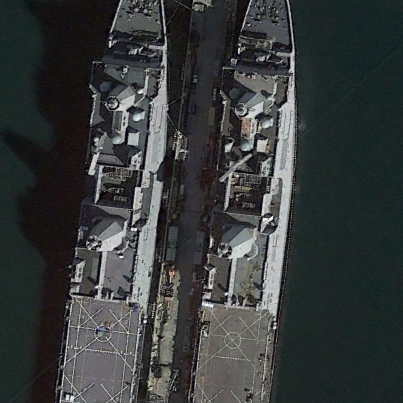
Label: combat